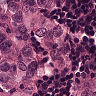
Metastatic tissue present: yes